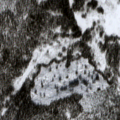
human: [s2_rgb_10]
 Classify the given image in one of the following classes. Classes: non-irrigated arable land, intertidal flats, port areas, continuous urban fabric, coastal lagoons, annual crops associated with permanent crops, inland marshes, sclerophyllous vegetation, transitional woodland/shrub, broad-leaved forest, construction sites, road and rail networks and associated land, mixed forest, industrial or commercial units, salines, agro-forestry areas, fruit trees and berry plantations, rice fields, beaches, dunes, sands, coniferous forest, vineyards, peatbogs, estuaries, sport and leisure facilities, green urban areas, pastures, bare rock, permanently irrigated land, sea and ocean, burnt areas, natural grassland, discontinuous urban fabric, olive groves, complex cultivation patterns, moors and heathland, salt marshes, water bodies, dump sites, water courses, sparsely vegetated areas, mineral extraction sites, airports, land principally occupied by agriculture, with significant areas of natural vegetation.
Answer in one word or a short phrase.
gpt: coniferous forest, mixed forest, transitional woodland/shrub